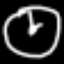
Label: clock